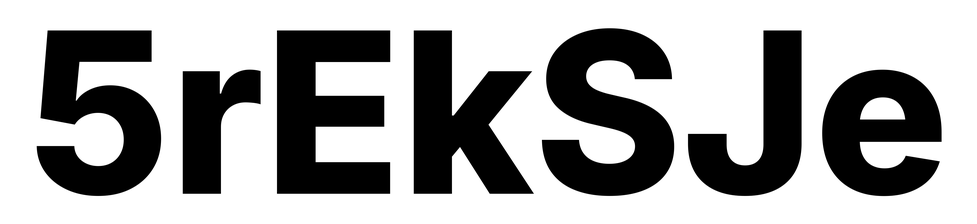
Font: Inter_ExtraBold